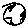
Label: moon